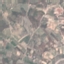
Land use / land cover class: PermanentCrop